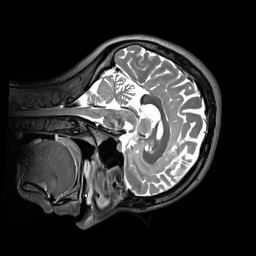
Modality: T2w
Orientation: sagittal
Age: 35
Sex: female
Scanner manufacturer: siemens
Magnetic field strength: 3 T
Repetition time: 3.2 s
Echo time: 0.412 s